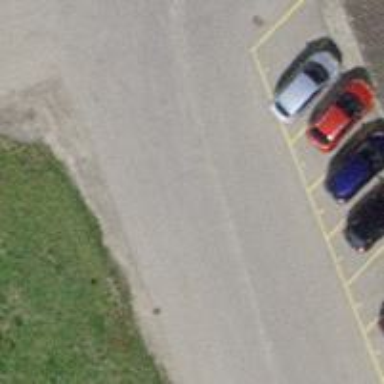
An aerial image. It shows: Street-side parking area.